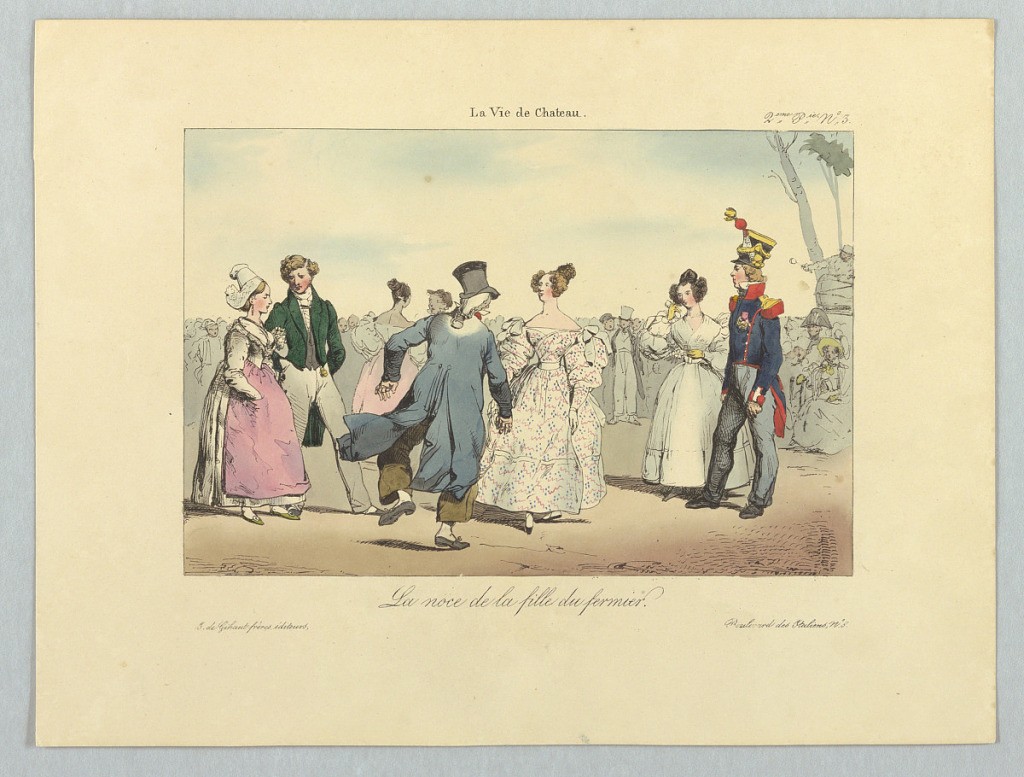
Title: La noce de la fille du fermies, from La vie de château
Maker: Gihaut Frères, French, 1815 - 1871
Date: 1832
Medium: Lithograph, brush and watercolor on paper
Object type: Print
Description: Couples dancing and walking in foreground. A crowd beyond; drummer, far right. Title and lithographer's names below.